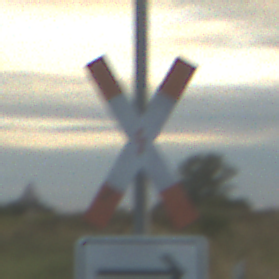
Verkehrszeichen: Andreaskreuz
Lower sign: RichtungsangabeDurchPfeile4
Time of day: SunriseSunset
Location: Outdoor (RoadRail)
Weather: PartlyCloudy
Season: NotSpecified
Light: Natural